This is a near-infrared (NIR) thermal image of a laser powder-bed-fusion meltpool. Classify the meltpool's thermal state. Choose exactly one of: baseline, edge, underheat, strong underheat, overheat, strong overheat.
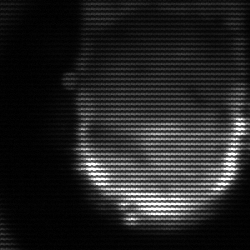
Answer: baseline